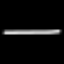
Label: line